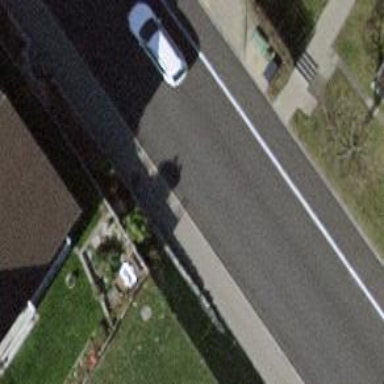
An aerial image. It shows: Road with steps.